Question: I've a column of sample data where each cell is either blank or (3 alpha chars, 1 white space, 1 digit). For example:

I need to check if the cell begins with "GTR" or "DBT", then return the number, and sum the return of the column. I'm using the formula below:
'''
=ARRAYFORMULA(sum(IF(OR(left(A1:A10,3)="GTR",left(A1:A10,3)="DBT"),VALUE(right(A1:A10,1)),0)))
'''
In fact it appears to return the last char of any cell in the range. (eg. if "A5" has a value of 'someText' the formula returns an error because 'value()' can't parse 't' into a number.
## I'd like to know if anyone can tell me how to solve this problem, or if there's something wrong with my formula?
<URL>
Thanks,
Onji
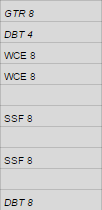
Answer: The 'ArrayFormula' plus 'OR' will evaluate to TRUE if any of the cells in the range is in the codition, to overcome this remove the 'OR', and add an 'IF' for every condition, as such:
'''
=ARRAYFORMULA(sum(IF(left(A1:A10;3)="GTR";VALUE(right(A1:A10;1));0);IF(left(A1:A10;3)="DBT";VALUE(right(A1:A10;1));0)))
'''